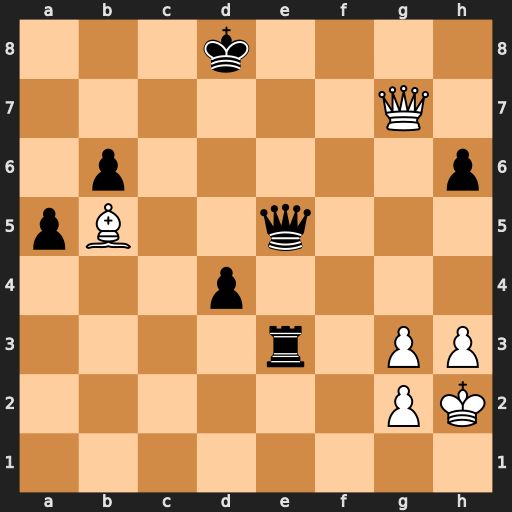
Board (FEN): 3k4/6Q1/1p5p/pB2q3/3p4/4r1PP/6PK/8
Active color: w
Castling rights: -
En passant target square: -
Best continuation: Qd7#